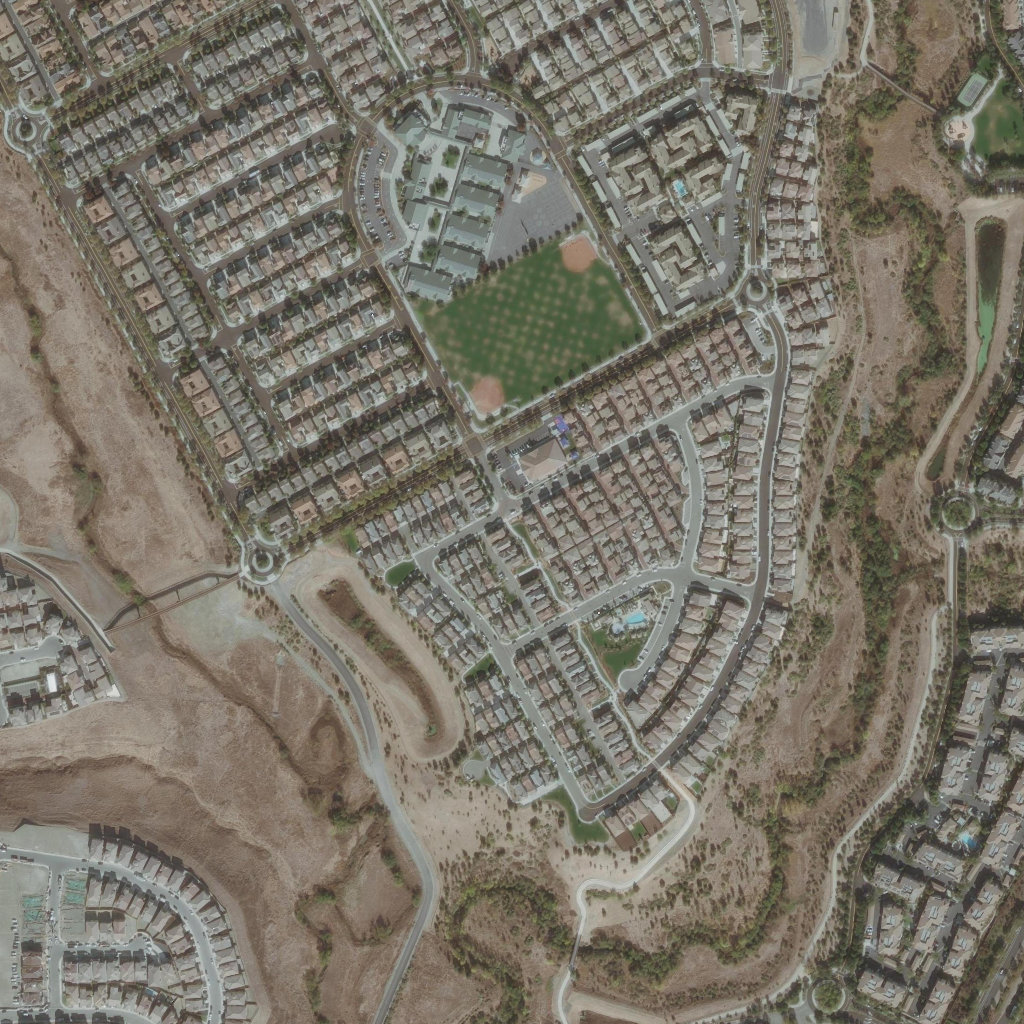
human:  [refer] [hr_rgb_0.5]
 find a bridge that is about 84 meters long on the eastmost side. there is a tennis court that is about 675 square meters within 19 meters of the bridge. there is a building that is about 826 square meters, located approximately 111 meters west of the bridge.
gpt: <box>[[84, 6, 91, 11, 0]]</box>

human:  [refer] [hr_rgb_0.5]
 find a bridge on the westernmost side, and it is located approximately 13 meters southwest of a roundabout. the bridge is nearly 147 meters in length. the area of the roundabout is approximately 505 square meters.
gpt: <box>[[10, 55, 23, 61, 0]]</box>

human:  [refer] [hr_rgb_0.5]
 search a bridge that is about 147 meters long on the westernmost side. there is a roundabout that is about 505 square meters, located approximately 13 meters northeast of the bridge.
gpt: <box>[[10, 55, 23, 61, 0]]</box>

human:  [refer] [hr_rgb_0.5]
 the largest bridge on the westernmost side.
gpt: <box>[[10, 55, 23, 61, 0]]</box>